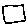
Label: square